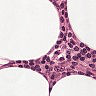
Metastatic tissue present: no